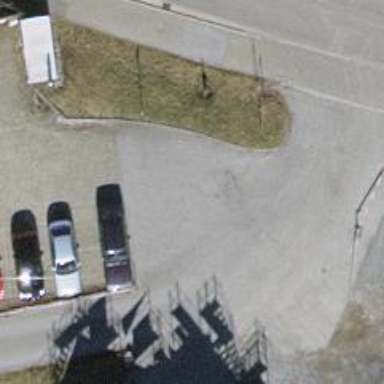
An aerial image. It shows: Road serving as parking aisle.